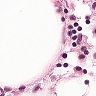
Metastatic tissue present: no